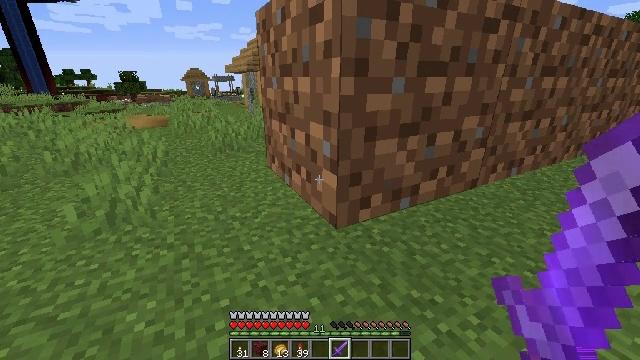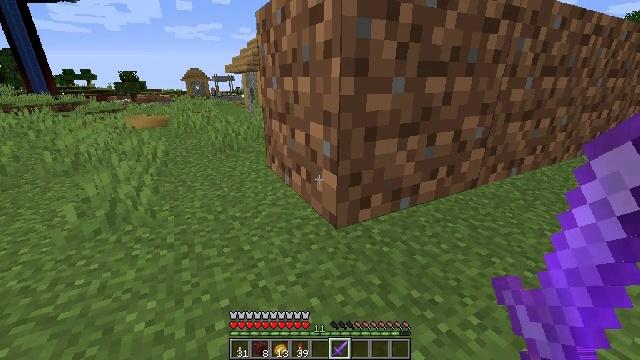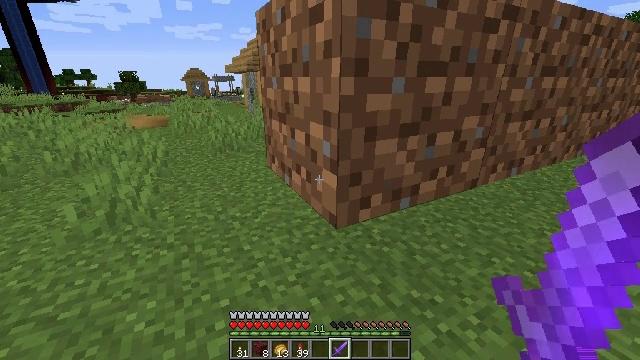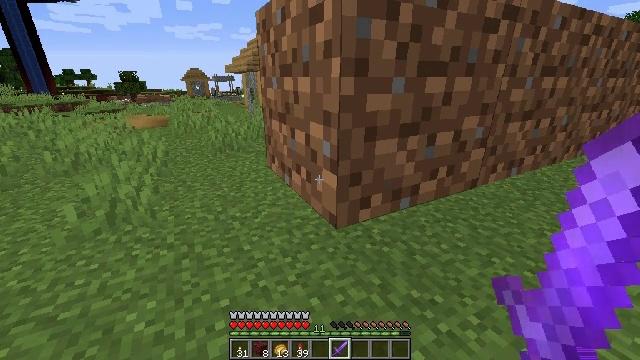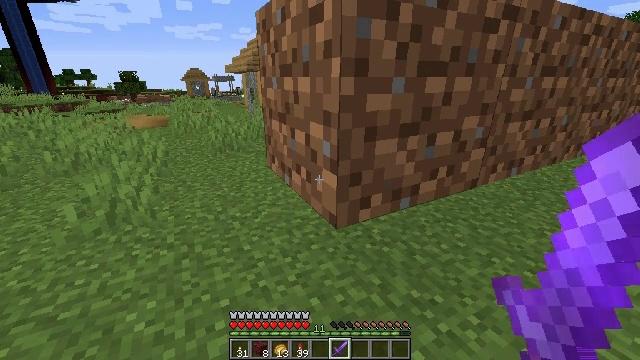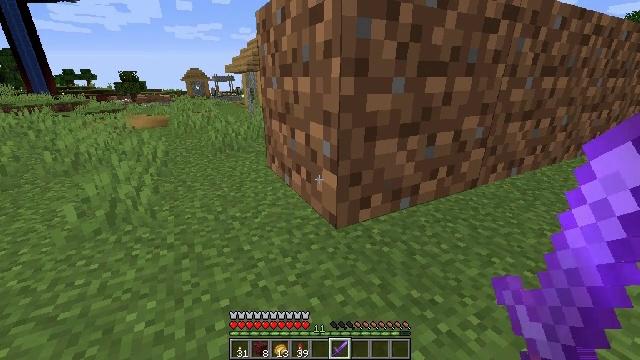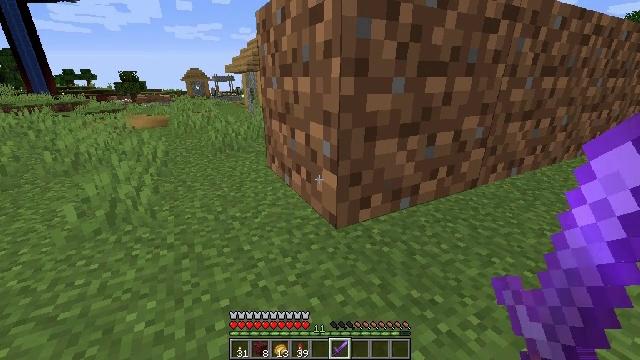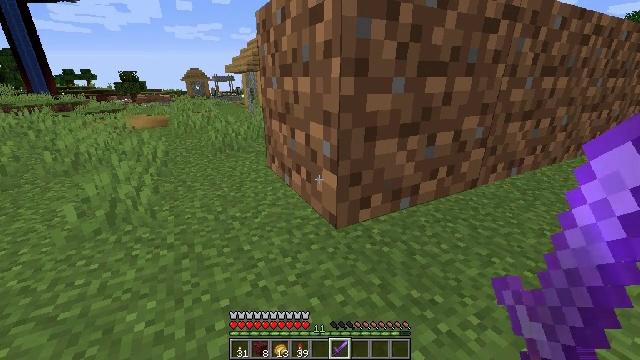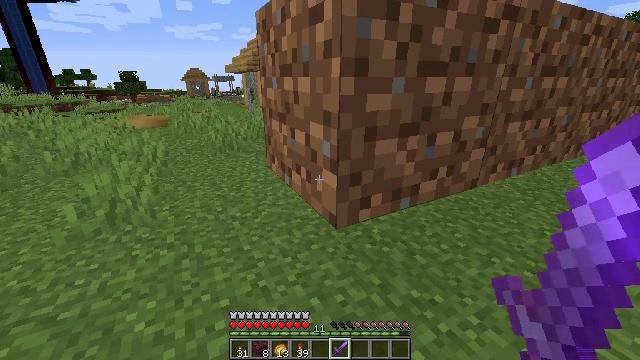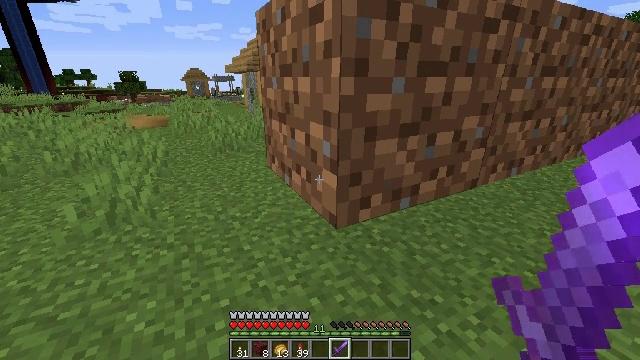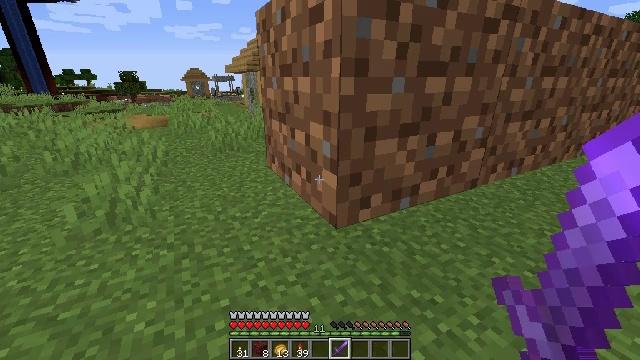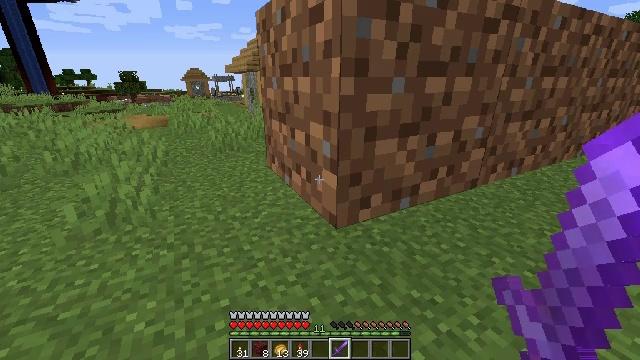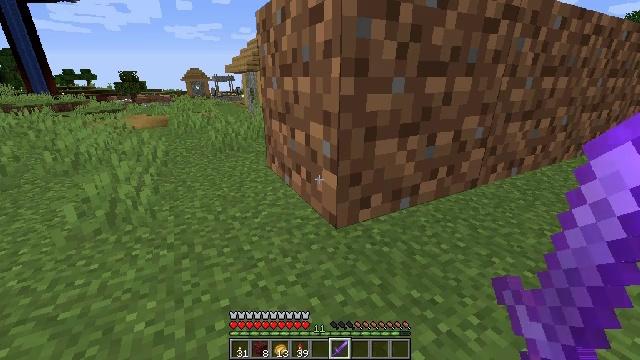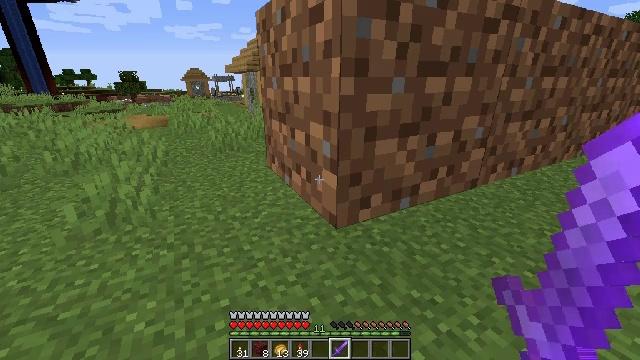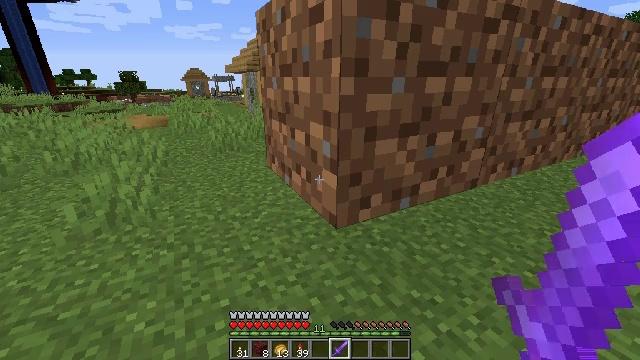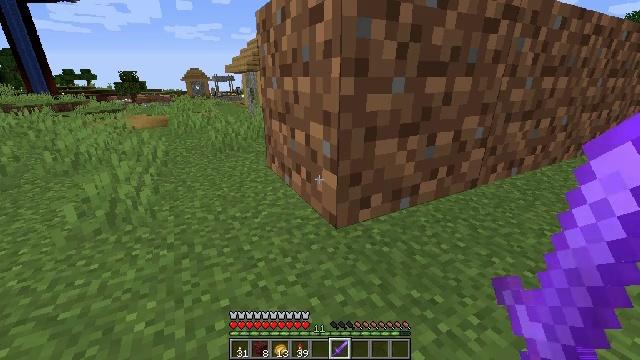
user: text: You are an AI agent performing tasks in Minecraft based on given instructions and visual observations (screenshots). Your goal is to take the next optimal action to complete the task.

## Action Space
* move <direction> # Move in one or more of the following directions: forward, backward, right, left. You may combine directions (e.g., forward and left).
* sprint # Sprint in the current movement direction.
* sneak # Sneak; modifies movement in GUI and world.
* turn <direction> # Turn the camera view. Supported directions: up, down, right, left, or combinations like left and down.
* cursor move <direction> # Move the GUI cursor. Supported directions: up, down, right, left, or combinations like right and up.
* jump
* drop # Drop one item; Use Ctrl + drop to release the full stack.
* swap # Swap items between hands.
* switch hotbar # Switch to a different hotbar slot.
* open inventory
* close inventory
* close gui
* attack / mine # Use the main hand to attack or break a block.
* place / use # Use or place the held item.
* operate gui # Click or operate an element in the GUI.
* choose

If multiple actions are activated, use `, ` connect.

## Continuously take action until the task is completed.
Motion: motion action
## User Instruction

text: craft item air
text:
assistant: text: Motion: no_op
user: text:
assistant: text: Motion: no_op
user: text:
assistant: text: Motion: no_op
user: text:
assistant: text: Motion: no_op
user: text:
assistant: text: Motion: no_op
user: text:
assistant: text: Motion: no_op
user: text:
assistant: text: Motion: no_op
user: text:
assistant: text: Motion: no_op
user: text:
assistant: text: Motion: no_op
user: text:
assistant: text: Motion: no_op
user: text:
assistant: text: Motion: no_op
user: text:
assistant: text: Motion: no_op
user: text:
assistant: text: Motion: no_op
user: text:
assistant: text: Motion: no_op
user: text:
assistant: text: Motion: no_op
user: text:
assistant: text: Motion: no_op
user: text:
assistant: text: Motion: no_op
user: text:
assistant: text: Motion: move left
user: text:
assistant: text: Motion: move left
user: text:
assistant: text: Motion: move left
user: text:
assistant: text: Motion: move left
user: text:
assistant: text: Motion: no_op
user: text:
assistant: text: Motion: no_op
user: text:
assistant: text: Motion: no_op
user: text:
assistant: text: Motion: no_op
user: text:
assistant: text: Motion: no_op
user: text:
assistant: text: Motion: no_op
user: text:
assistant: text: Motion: no_op
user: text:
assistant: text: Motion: no_op
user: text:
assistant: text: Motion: no_op